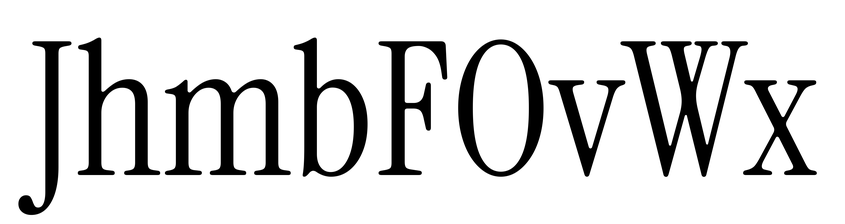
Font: InstrumentSerif-Regular